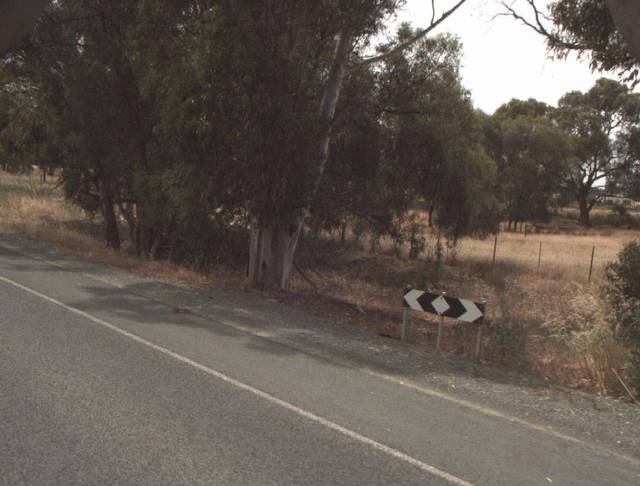
Region: Australia
Coordinates: -36.162, 144.798